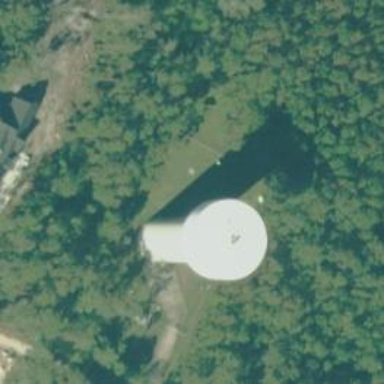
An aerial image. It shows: Water tower that is man-made.